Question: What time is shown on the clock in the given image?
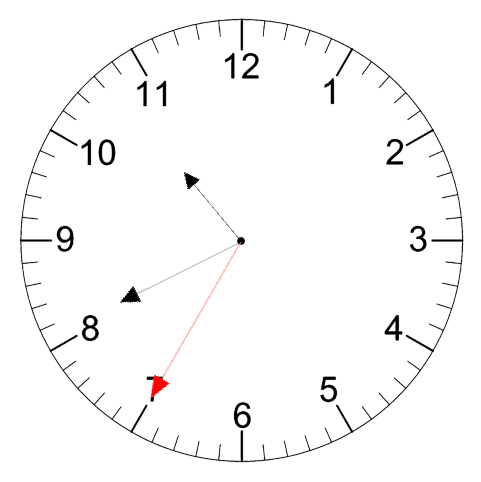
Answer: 10:40:35